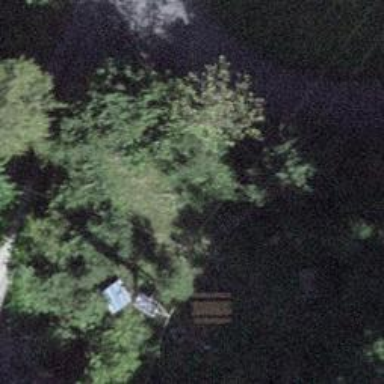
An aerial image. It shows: Shelter that serves as hunting stand.